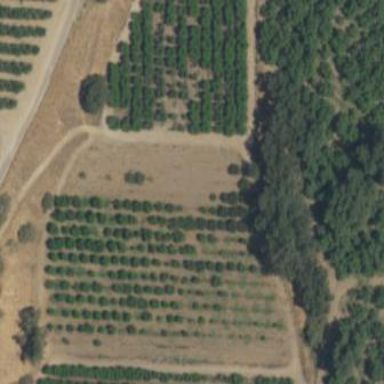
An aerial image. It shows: Orchard.